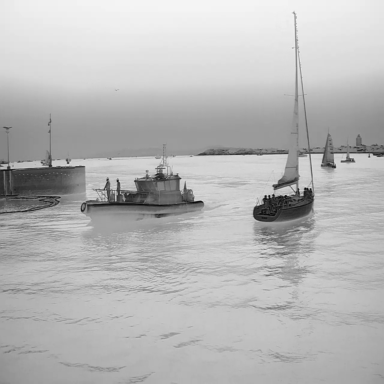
There are eight objects shown in the infrared image, including six sailboats, and two canoes.